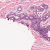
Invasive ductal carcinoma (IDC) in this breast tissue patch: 0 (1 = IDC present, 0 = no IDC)